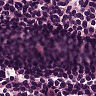
Metastatic tissue present: no